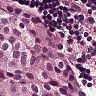
Metastatic tissue present: yes